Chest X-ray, AP view. Patient: 59 years old, sex M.
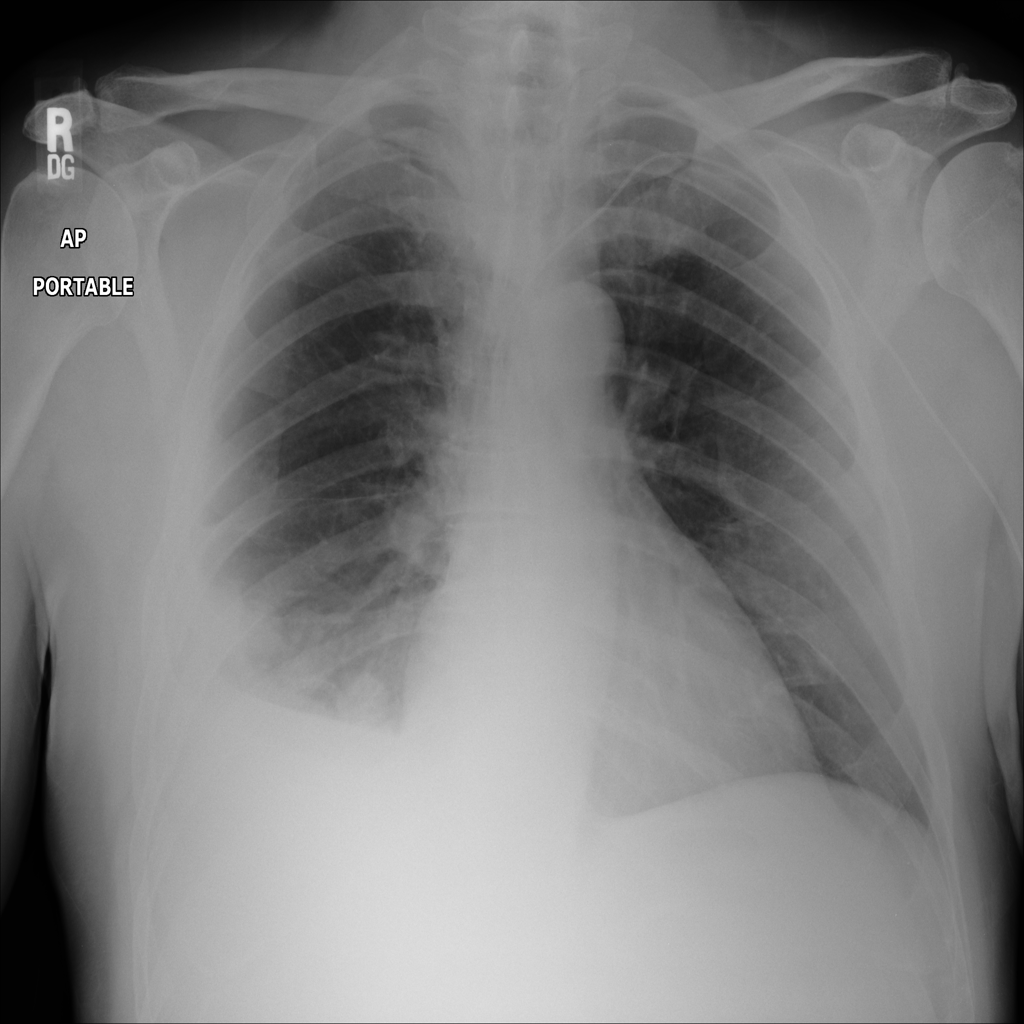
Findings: No Finding